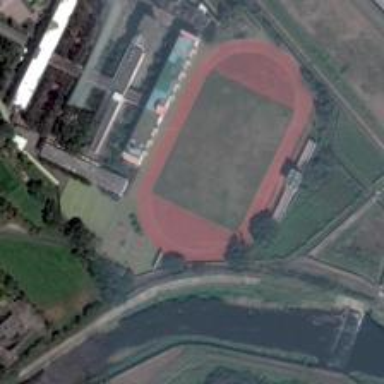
The new playground is next to the river's bend and there are several buildings nearby .